RGB frame:
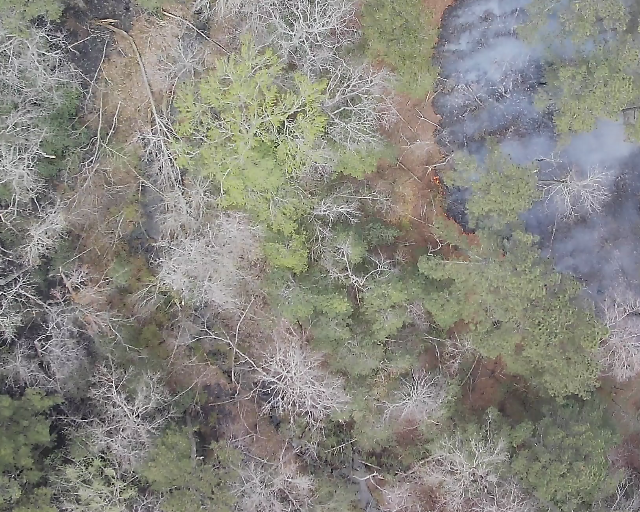
Thermal frame:
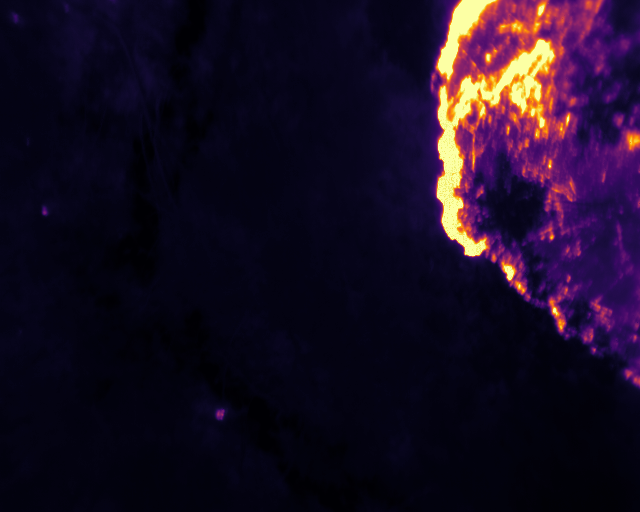
Captured: 2026-02-26 03:07:44
Pixels at or above 80 °C: 23663 (fraction of frame: 0.07221)